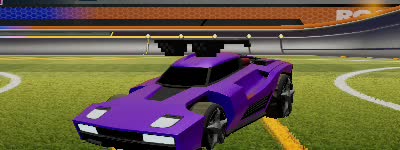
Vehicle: breakout